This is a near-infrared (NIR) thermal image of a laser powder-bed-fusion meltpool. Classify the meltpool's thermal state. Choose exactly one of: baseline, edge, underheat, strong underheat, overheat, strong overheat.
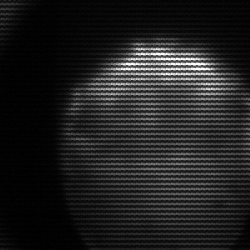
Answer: edge